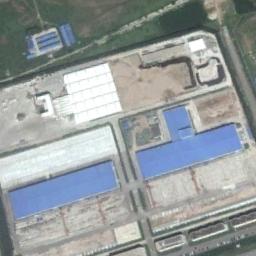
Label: industrial_area